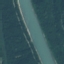
Land use / land cover class: River